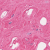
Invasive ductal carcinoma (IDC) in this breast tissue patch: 0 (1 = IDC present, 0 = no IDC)